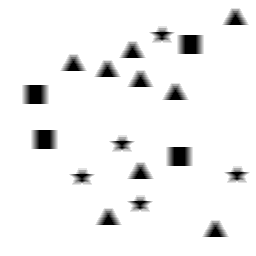
Squares: 4
Triangles: 9
Stars: 5
Total shapes: 18